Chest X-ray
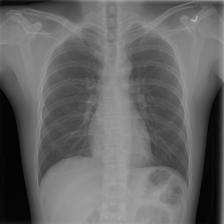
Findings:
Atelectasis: negative
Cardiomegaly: negative
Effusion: negative
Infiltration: positive
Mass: negative
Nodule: negative
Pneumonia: negative
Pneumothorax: negative
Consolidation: negative
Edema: negative
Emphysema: negative
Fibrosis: negative
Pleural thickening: negative
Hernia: negative